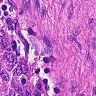
Metastatic tissue present: no